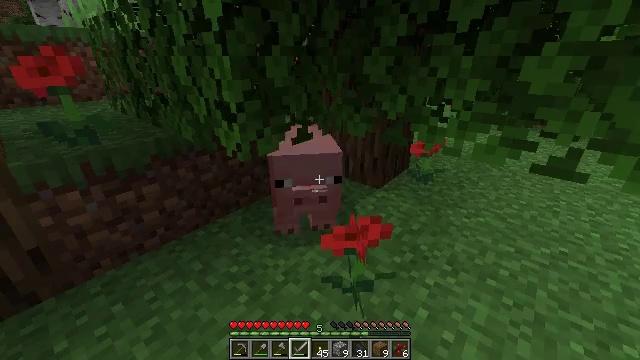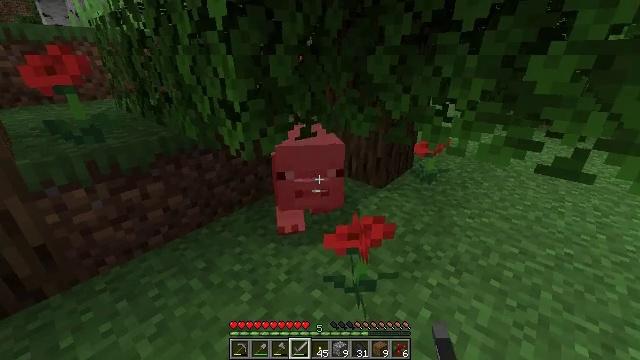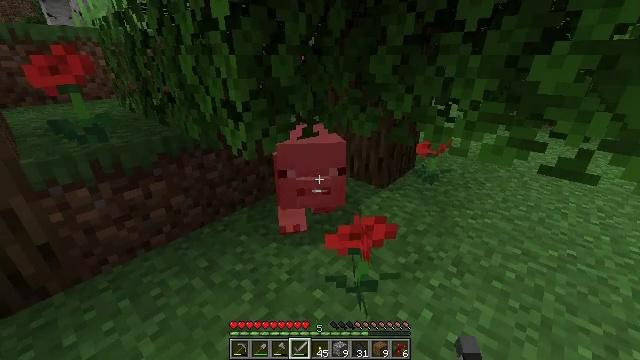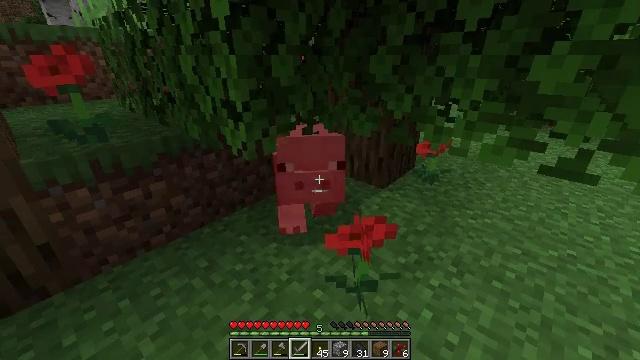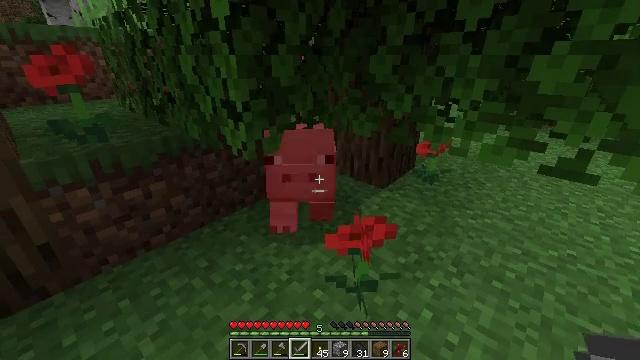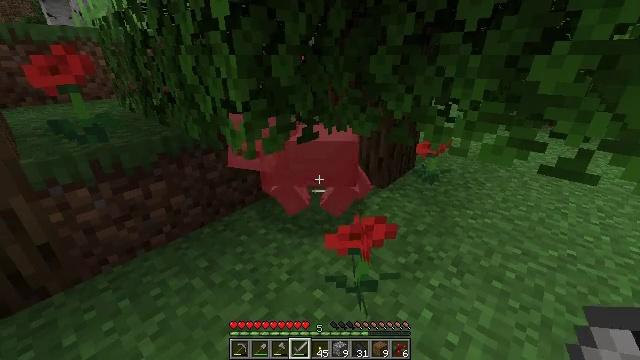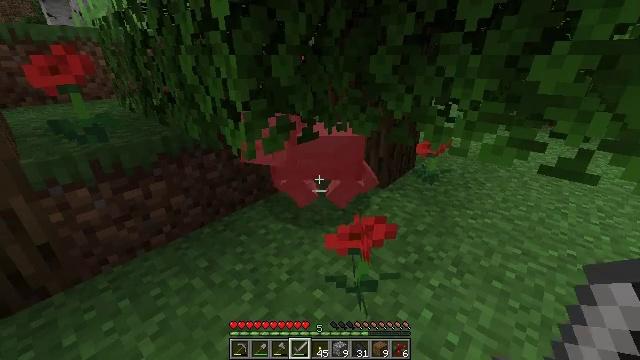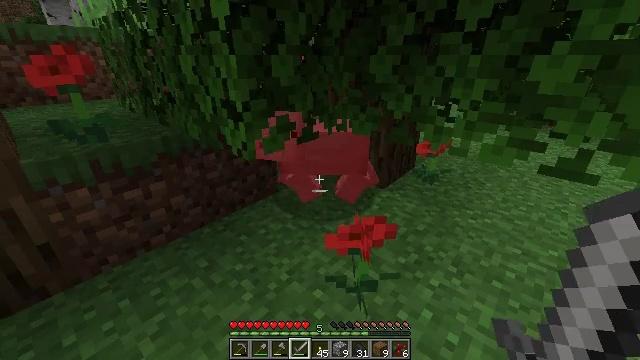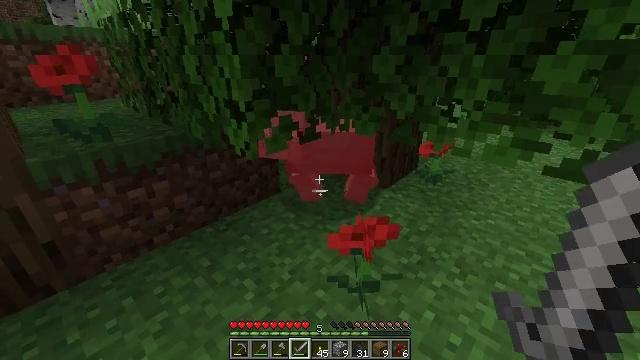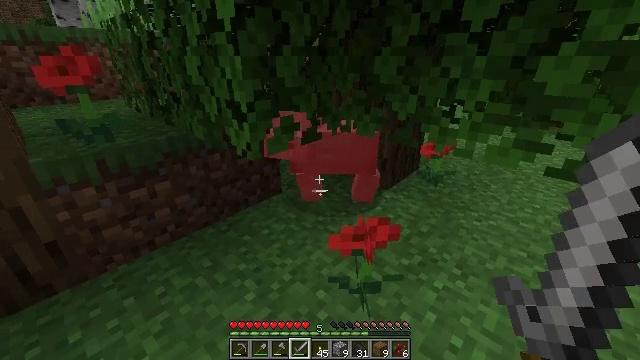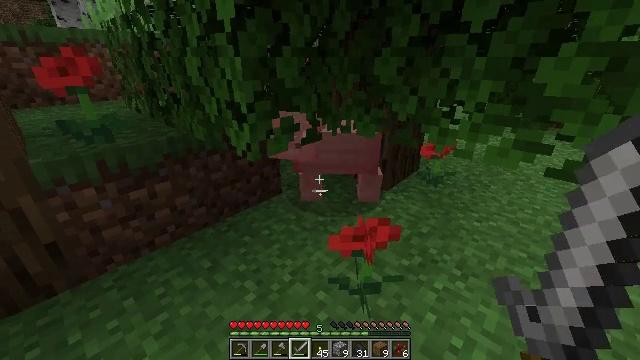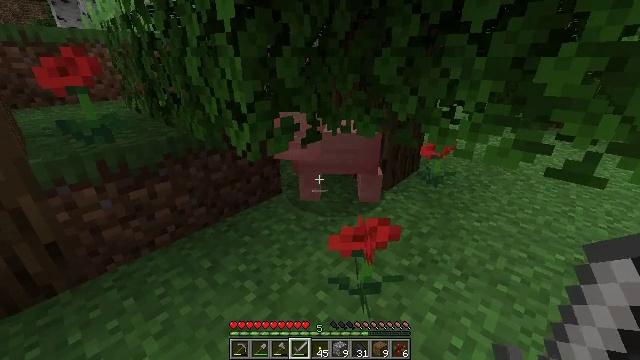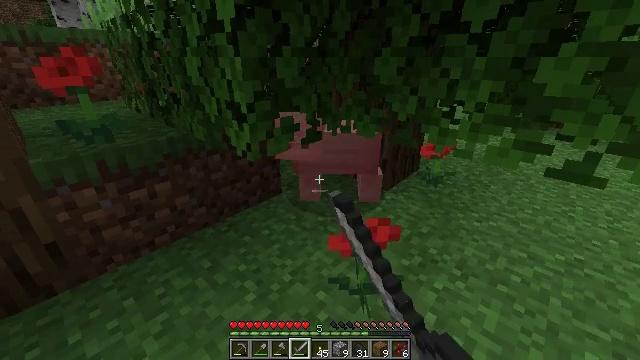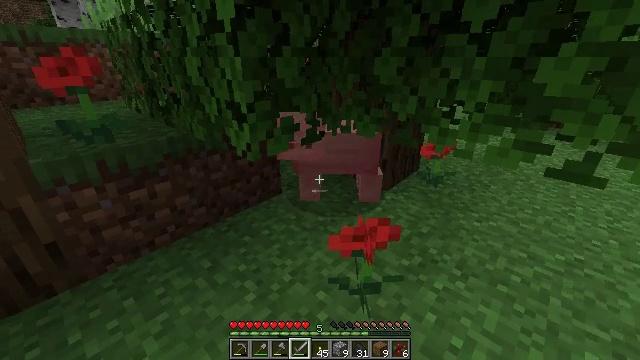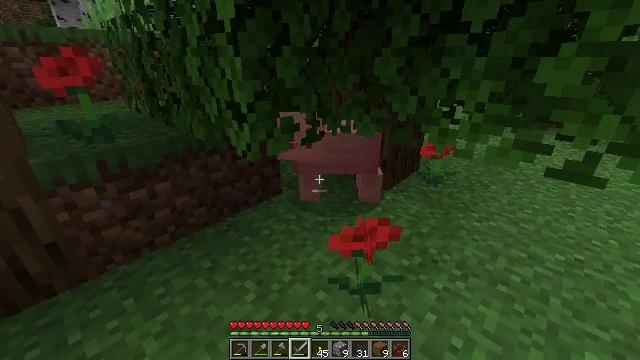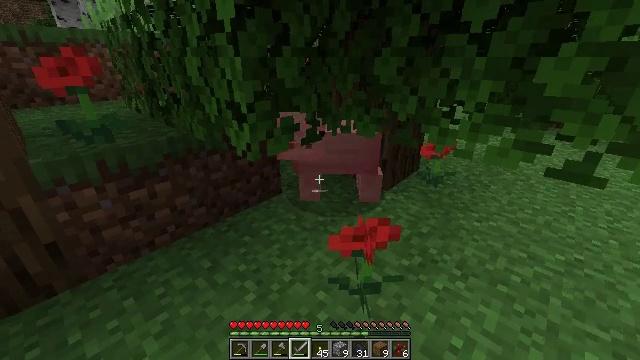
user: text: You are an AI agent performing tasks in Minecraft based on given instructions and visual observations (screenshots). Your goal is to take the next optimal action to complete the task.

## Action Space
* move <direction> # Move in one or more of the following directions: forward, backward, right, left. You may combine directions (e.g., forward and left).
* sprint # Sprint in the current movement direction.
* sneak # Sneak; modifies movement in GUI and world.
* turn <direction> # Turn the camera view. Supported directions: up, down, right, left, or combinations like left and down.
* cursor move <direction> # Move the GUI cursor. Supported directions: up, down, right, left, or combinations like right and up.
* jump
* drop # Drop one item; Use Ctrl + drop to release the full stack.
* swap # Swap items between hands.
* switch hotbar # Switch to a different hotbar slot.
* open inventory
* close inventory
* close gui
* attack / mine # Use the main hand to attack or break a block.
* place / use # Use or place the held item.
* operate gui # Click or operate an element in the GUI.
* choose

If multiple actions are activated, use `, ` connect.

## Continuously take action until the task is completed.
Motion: motion action
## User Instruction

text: Hunt a pig.
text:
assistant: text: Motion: attack / mine
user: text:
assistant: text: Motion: attack / mine
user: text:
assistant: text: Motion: attack / mine
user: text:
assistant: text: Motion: no_op
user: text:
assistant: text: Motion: no_op
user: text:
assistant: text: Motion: no_op
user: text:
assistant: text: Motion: no_op
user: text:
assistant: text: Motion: no_op
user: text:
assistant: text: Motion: no_op
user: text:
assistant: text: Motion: no_op
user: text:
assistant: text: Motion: attack / mine
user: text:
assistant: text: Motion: attack / mine
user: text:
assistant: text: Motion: attack / mine
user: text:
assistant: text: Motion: attack / mine
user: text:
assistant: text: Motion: no_op
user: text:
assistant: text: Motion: no_op